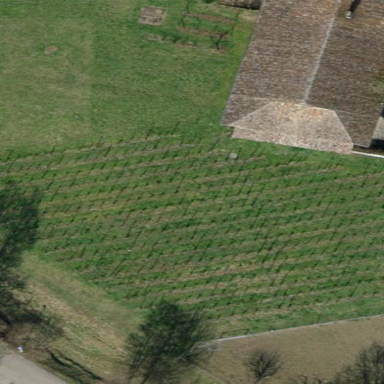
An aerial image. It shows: Vineyard.